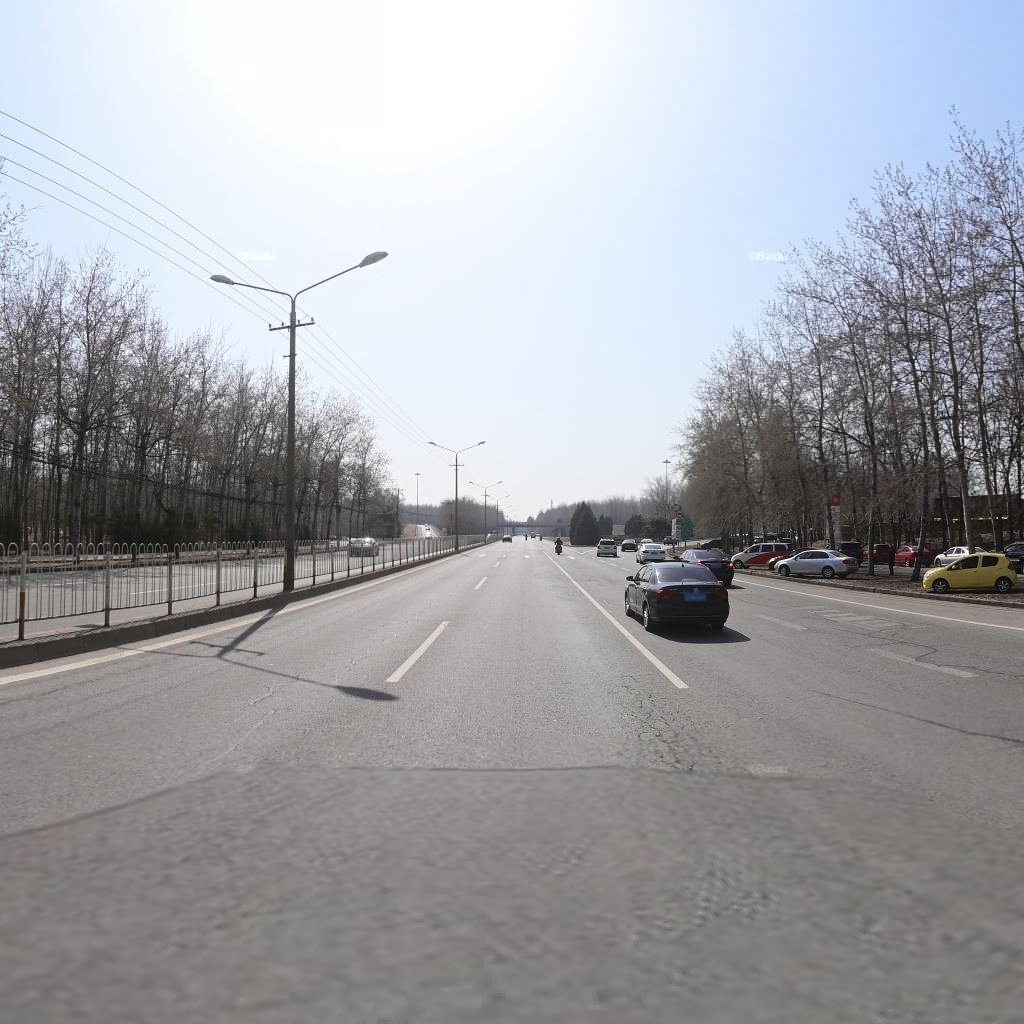
Region: Chaoyang
Road damage annotations: longitudinal patch, longitudinal patch, longitudinal patch, alligator crack, longitudinal patch